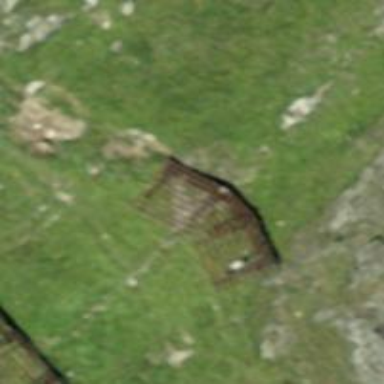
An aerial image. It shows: Man-made structure for avalanche protection.